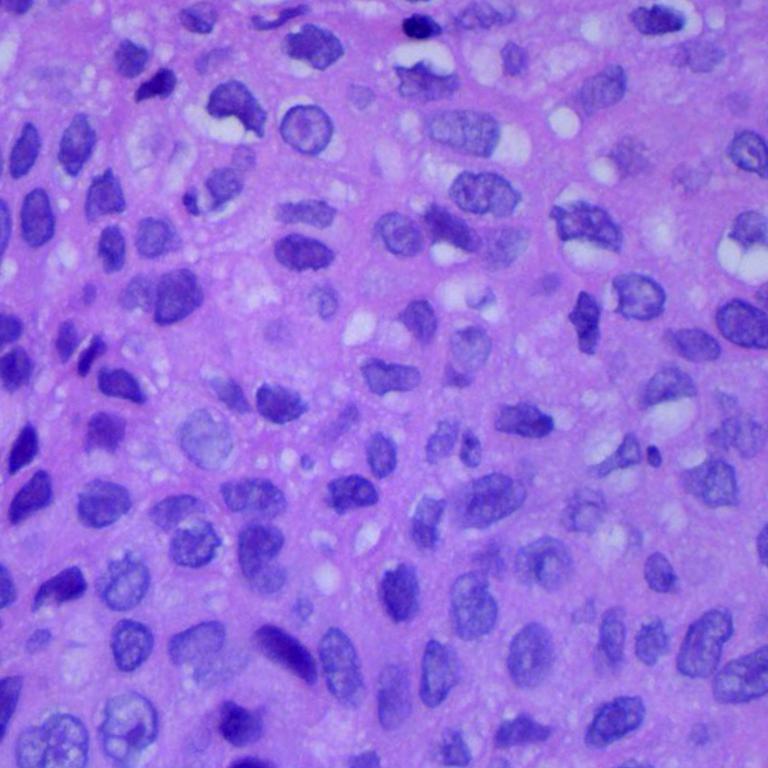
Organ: lung
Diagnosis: squamous carcinomas